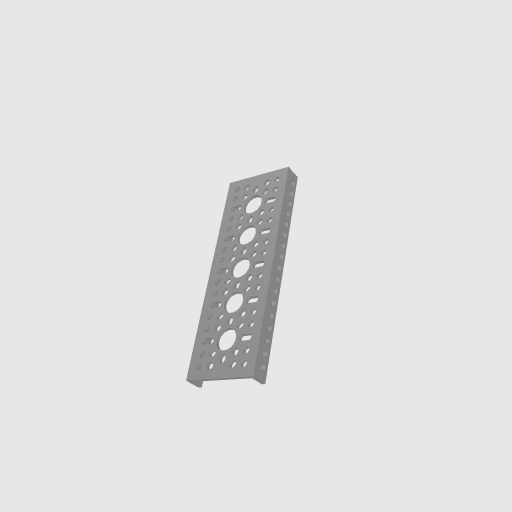
Part: LowSideUChannel5H